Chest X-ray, AP view. Patient: 57 years old, sex M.
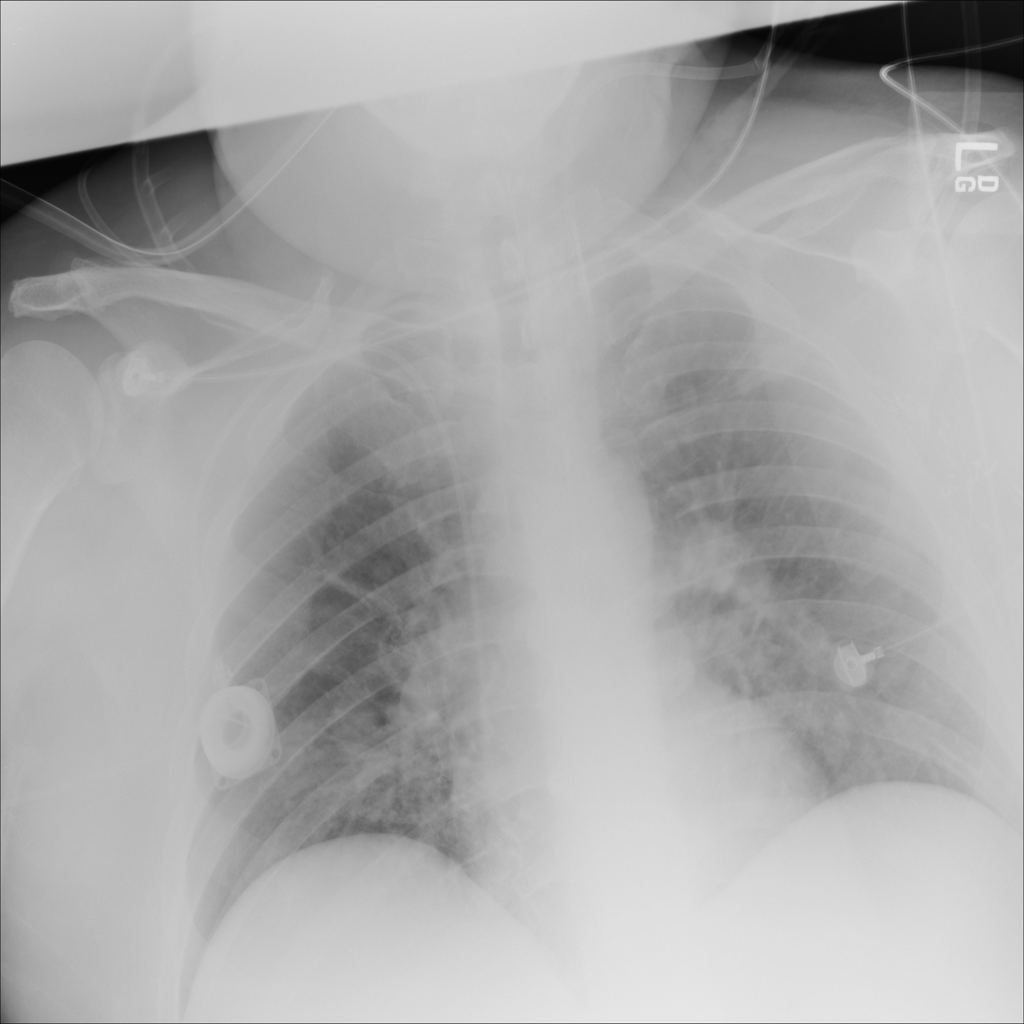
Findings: Atelectasis, Nodule